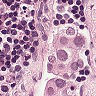
Metastatic tissue present: yes